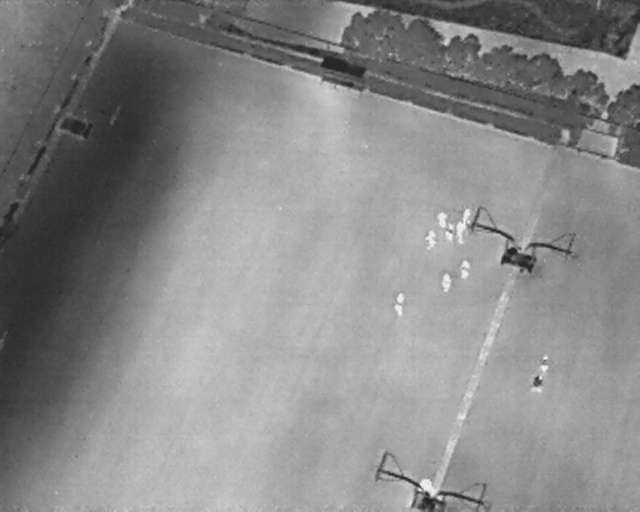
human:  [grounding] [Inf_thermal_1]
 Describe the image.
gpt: In the satellite image, there is  <ref>3 medium person </ref> <box>[[71, 41, 74, 43, 9], [70, 44, 73, 46, 2], [71, 51, 74, 53, 2]]</box> located at right,  <ref>3 medium person </ref> <box>[[67, 41, 70, 43, 2], [65, 45, 68, 48, 2], [68, 54, 71, 56, 5]]</box> located at center,  <ref>1 small person </ref> <box>[[69, 44, 71, 46, 2]]</box> located at right,  <ref>1 large person </ref> <box>[[60, 58, 64, 60, 2]]</box> located at center,  <ref>2 medium person </ref> <box>[[83, 70, 86, 72, 2], [82, 73, 85, 76, 9]]</box> located at bottom right,  <ref>1 medium person </ref> <box>[[65, 93, 67, 96, 2]]</box> located at bottom.